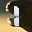
Label: 1